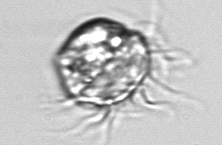
Label: Leegaardiella_ovalis